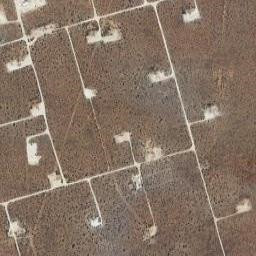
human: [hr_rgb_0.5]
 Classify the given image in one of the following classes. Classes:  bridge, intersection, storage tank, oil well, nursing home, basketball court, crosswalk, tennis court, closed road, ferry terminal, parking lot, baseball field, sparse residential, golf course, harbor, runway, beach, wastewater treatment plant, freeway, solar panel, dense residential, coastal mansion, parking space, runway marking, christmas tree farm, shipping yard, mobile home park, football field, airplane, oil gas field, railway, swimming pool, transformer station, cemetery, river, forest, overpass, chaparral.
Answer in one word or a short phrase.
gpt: oil gas field